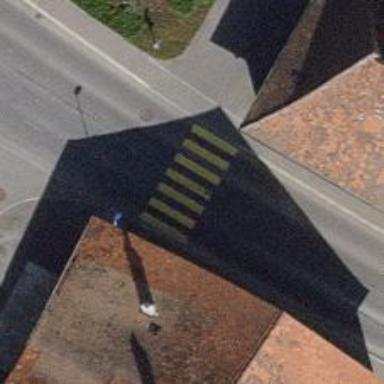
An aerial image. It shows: Zebra crossing on the road.